Question: I'm currently struggling with modbus tcp and ran into a problem with interpreting the response of a module. The response contains two values that are encoded in the bits of an array of three 'UInt16' values, where the first 8 bits of r[0] have to be ignored.
Let's say the UInt16 array is called 'r' and the "final" values I want to get are 'val1' and 'val2', then I would have to do the following:

In the above example the desired output values are 'val1' (=3) and 'val2' (=6) for the input values 'r[0]'=768, 'r[1]'=1536 and 'r[2]'=0, all values as UInt16.
I already tried to (logically) bit-rightshift 'r[0]' by 8, but then the upper bits get lost because they are stored in the first 8 bits of 'r[1]'. Do I have to concatenate all r-values first and bit-shift after that? How can I do that? Thanks in advance!
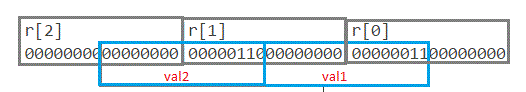
Answer: > I already tried to (logically) bit-rightshift r[0] by 8, but then the upper bits get lost because they are stored in the first 8 bits of r[1].
Well they're not "lost" - they're just in r[1].
It may be simplest to break it down step by step:
'''
byte val1LowBits = (byte) (r[0] >> 8);
byte val1HighBits = (byte) (r[1] & 0xff);
byte val2LowBits = (byte) (r[1] >> 8);
byte val2HighBits = (byte) (r[2] & 0xff);
uint val1 = (uint) ((val1HighBits << 8) | val1LowBits);
uint val2 = (uint) ((val2HighBits << 8) | val2LowBits);
'''